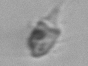
Label: Balanion